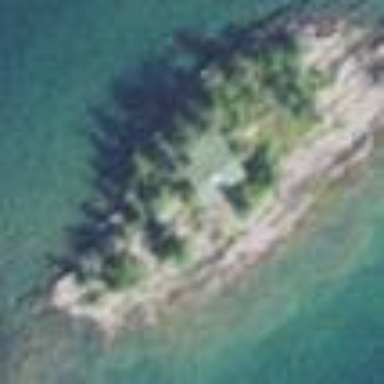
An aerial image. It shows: Islet.